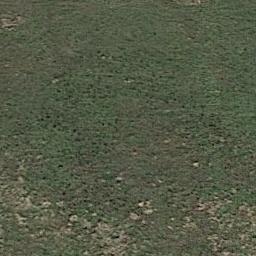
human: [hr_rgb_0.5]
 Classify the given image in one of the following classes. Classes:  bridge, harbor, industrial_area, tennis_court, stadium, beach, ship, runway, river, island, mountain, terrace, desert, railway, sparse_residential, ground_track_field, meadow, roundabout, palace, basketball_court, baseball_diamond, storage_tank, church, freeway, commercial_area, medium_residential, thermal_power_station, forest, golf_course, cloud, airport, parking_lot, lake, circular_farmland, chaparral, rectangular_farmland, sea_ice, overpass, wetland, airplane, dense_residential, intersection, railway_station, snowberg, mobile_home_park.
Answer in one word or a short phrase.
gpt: meadow